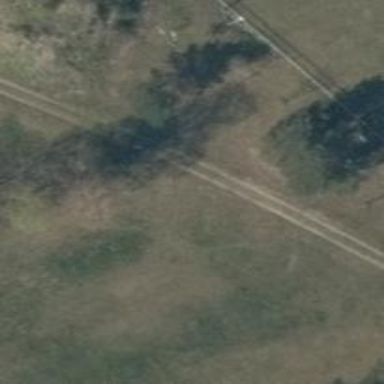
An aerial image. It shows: Track with grade 3 tracktype.